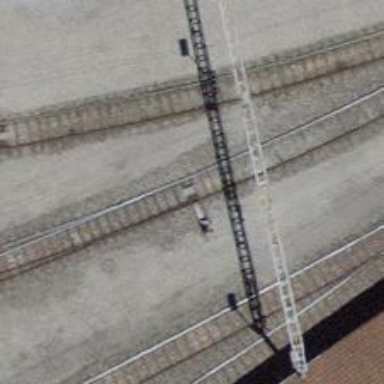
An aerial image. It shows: Railway switch.